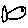
Label: fish